Question: i need help to Capture the action of the "Logout" Button in Amazon Connect CCP so I can have a shortcut to logout once click on it without going to settings then click logout

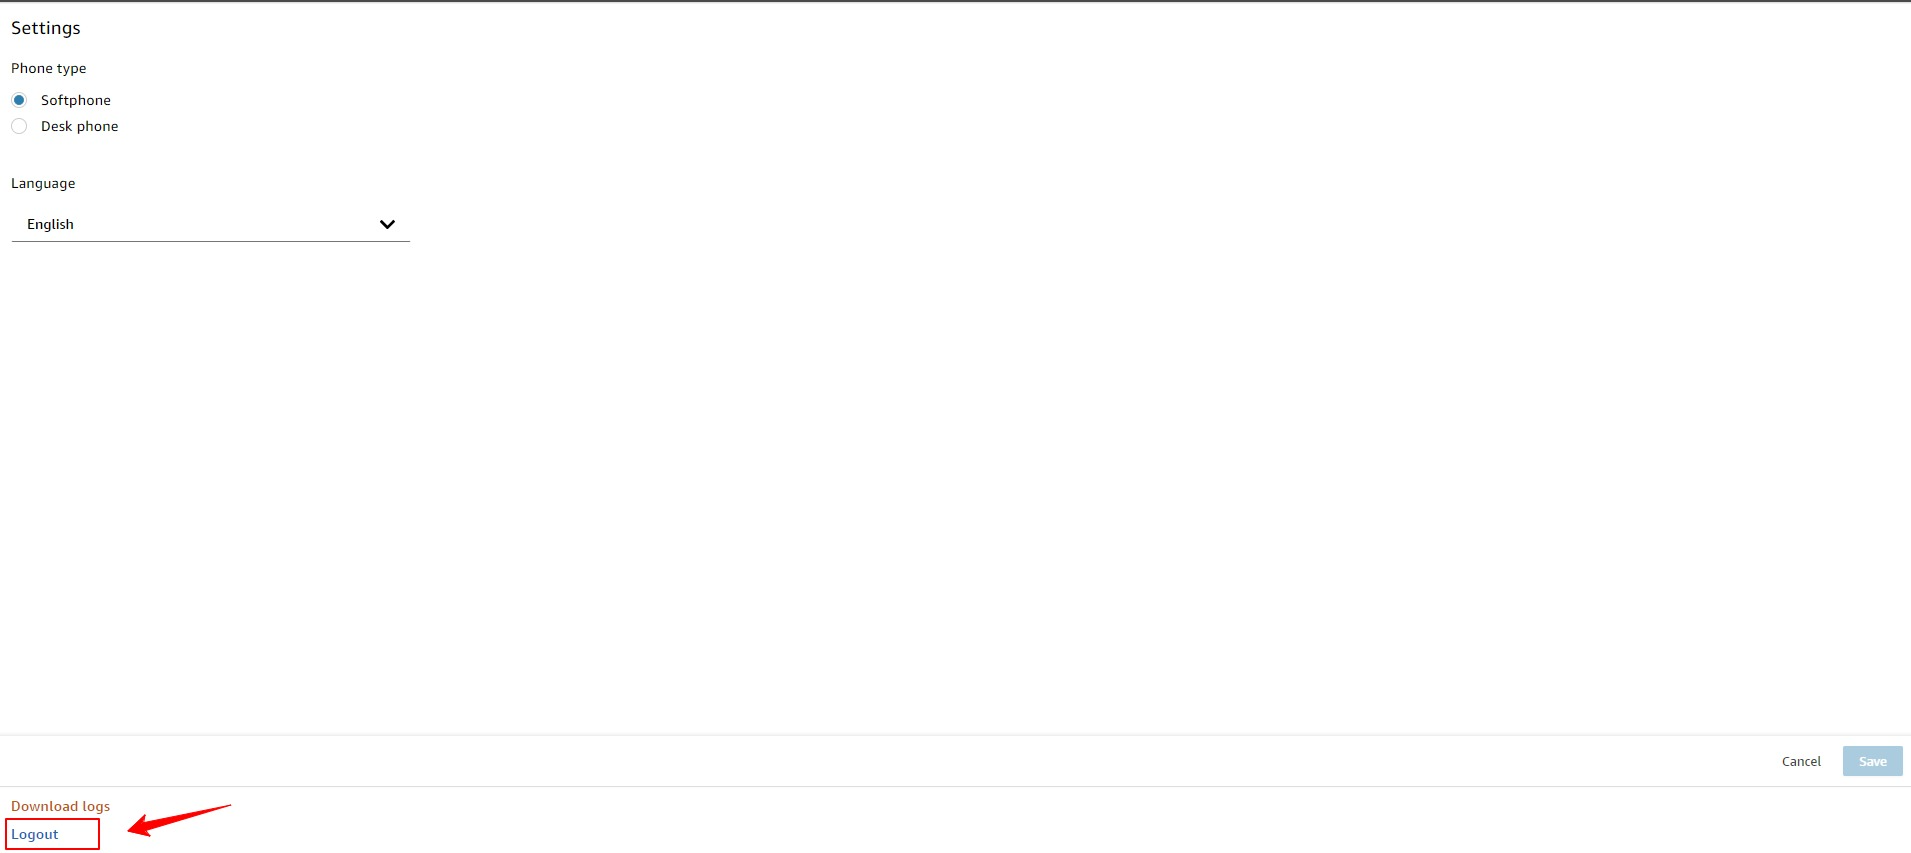
Answer: As stated in the <URL>.